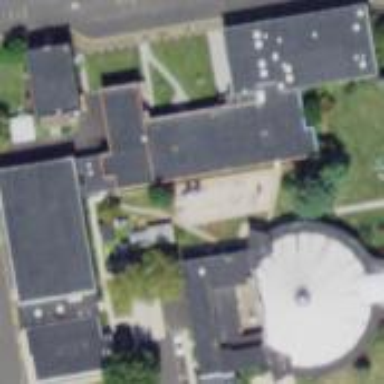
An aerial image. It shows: School building.